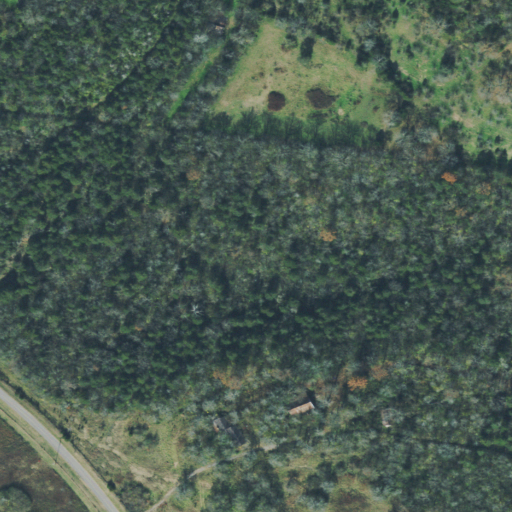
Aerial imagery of valley in Tennessee named Spicewood Hollow containing evergreen forest, mixed forest, deciduous forest, pasture, open development, and low intensity development